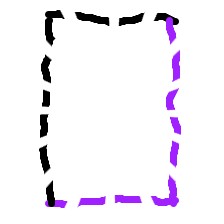
Shape: rectangle